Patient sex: F
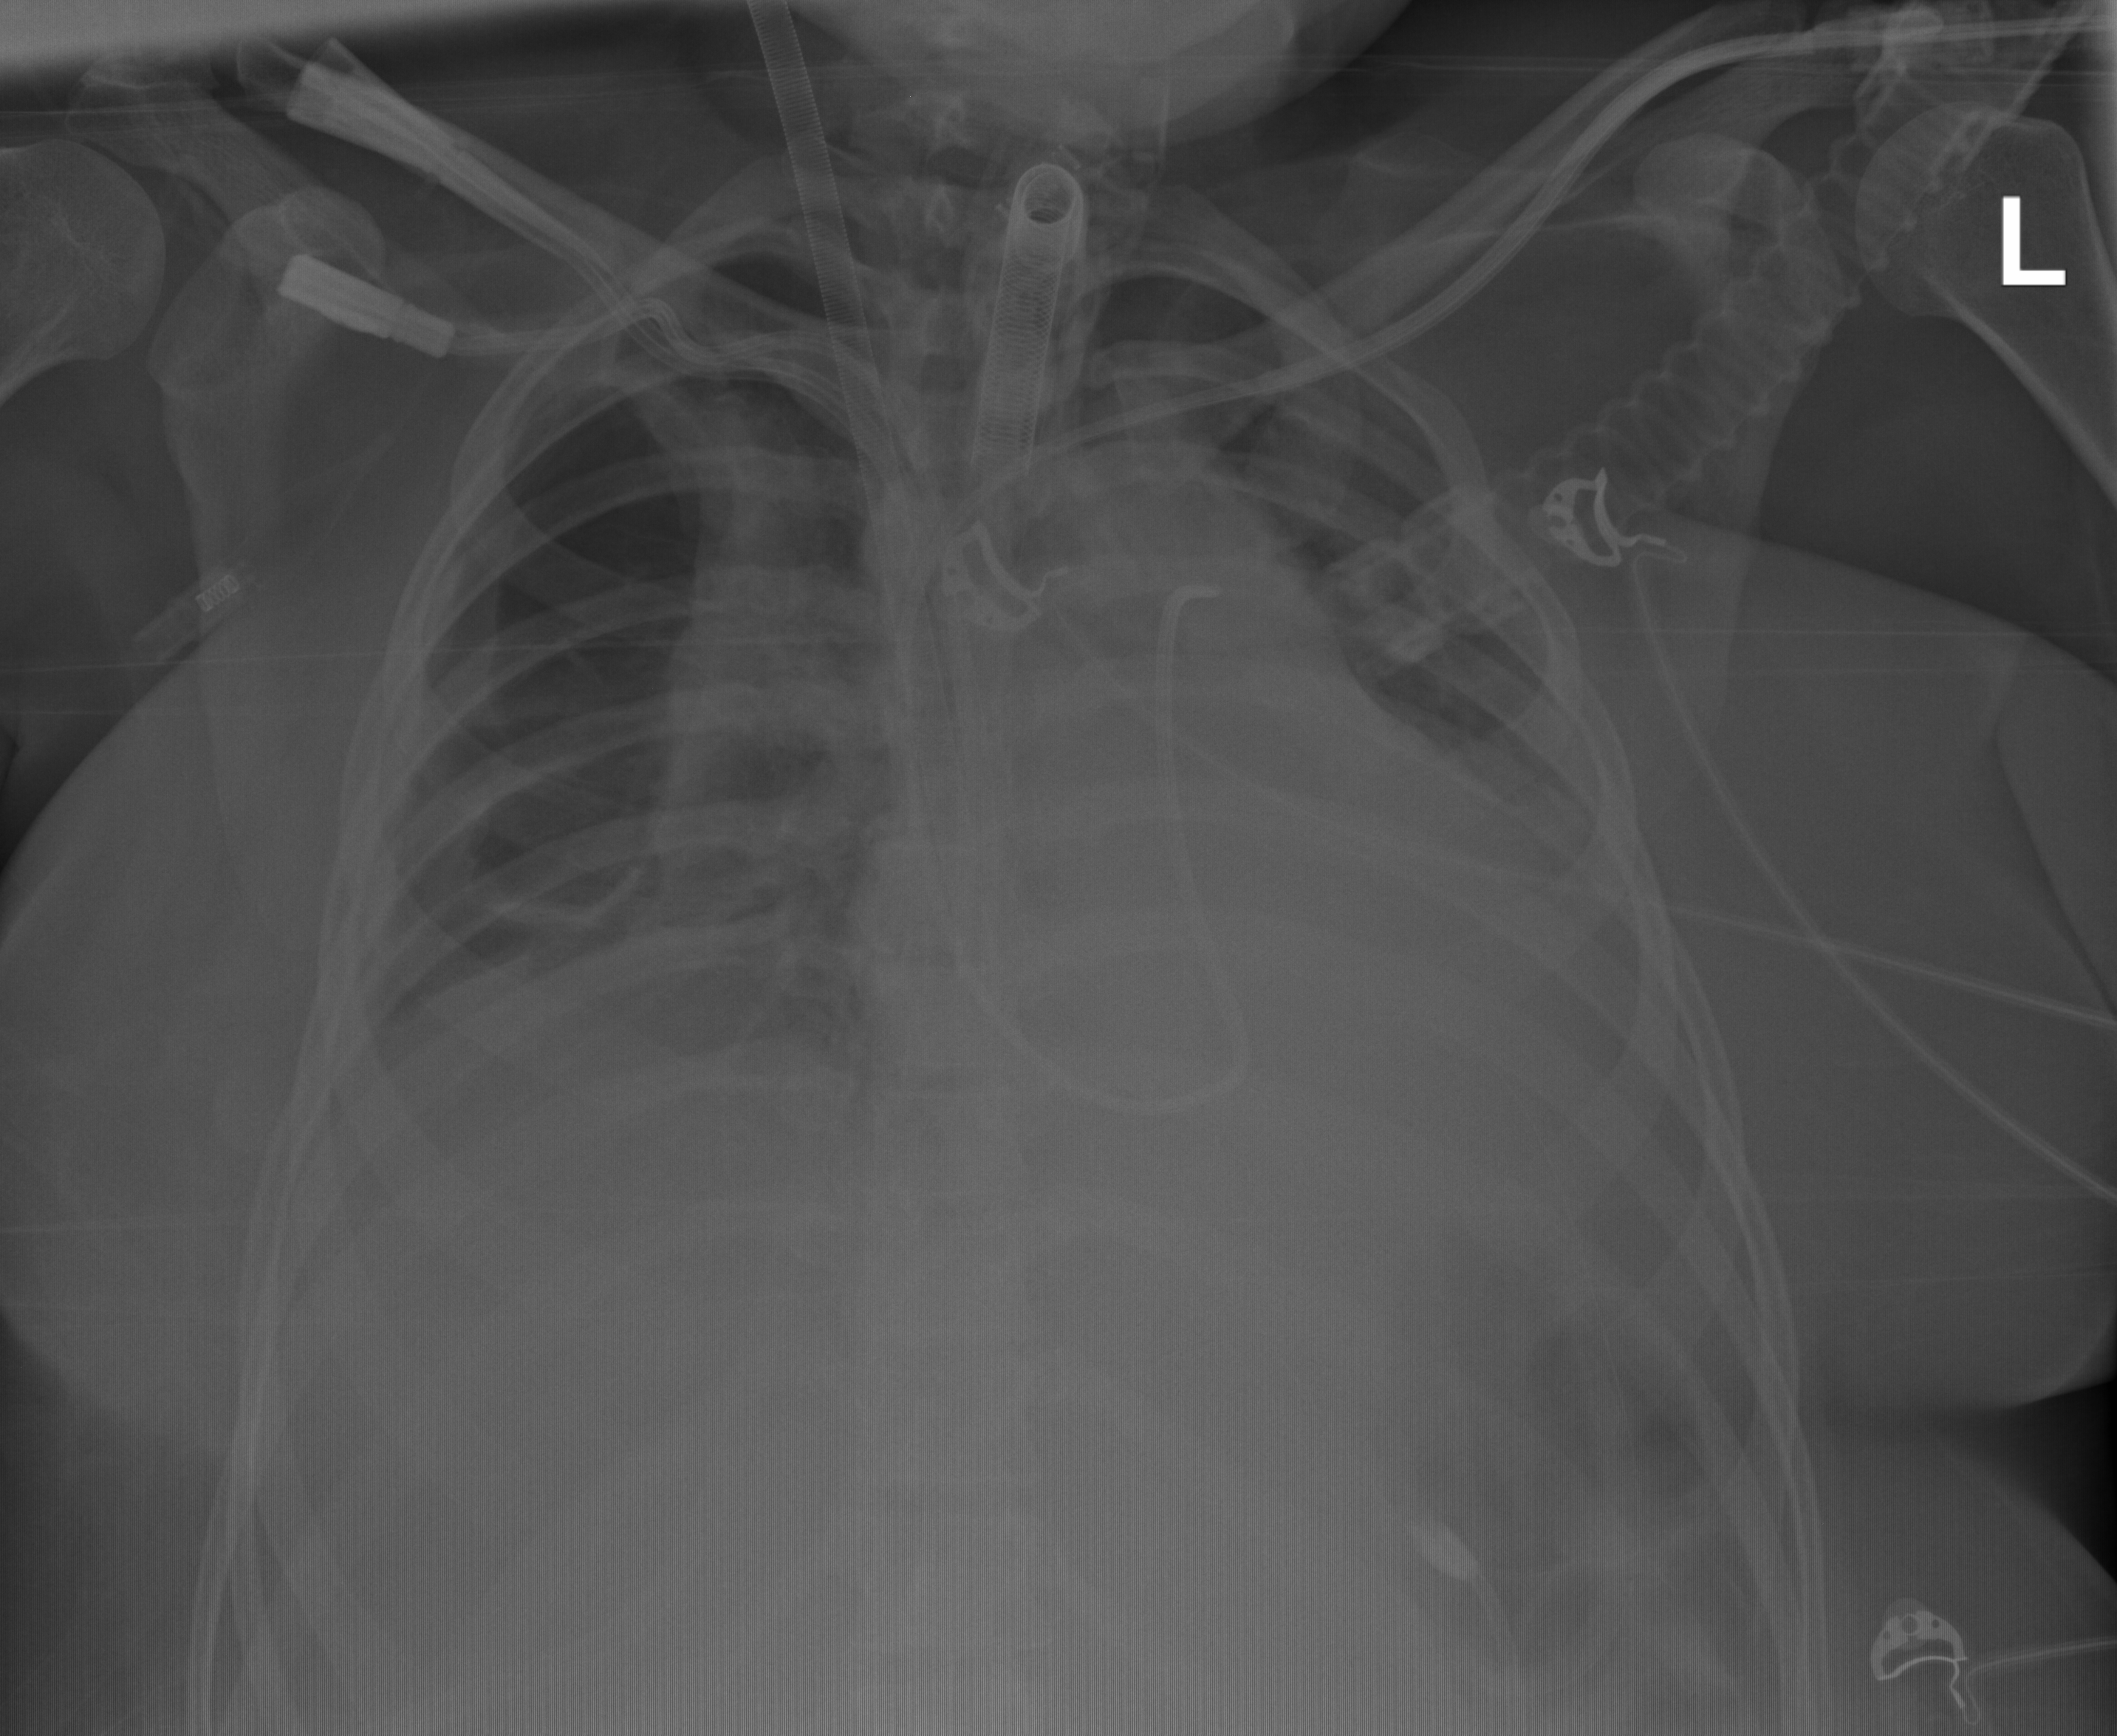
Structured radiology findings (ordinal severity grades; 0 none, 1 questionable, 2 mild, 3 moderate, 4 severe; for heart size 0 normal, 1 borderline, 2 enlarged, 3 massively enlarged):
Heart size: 0
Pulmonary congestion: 2
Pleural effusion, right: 2
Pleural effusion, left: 1
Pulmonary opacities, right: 2
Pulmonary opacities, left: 2
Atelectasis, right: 3
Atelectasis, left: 2